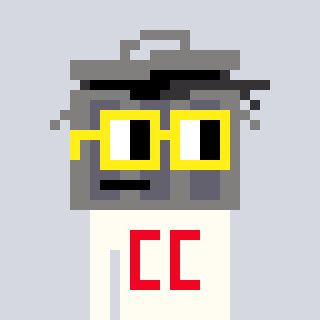
a pixel art character with square yellow glasses, a trashcan-shaped head and a grayscale-colored body on a cool background